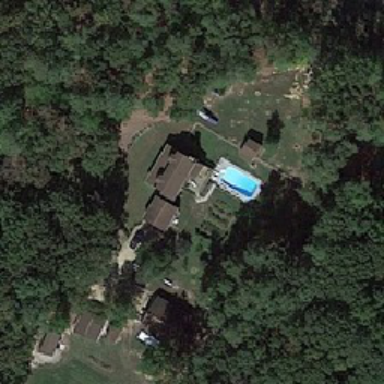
Some buildings with swimming pools are surrounded by a part of the forest .